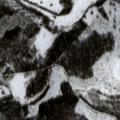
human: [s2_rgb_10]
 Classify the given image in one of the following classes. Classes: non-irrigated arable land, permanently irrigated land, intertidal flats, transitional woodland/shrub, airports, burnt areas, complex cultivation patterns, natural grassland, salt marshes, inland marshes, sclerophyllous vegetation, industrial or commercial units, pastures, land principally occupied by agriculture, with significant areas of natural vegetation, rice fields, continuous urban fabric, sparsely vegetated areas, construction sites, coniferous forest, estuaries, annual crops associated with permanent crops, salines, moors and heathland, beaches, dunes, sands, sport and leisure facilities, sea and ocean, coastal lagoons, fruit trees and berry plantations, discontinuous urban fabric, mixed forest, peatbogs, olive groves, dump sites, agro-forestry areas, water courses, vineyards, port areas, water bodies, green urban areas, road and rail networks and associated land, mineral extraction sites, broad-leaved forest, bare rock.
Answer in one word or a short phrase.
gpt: coniferous forest, mixed forest, transitional woodland/shrub